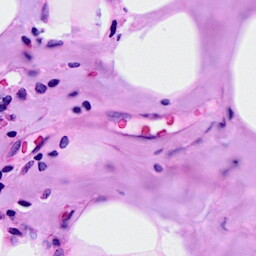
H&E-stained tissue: Breast